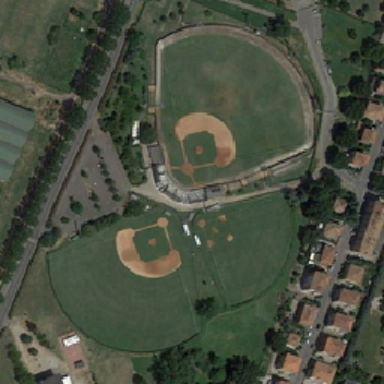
Three baseball fields are surrounded by green trees and two rows of red buildings .